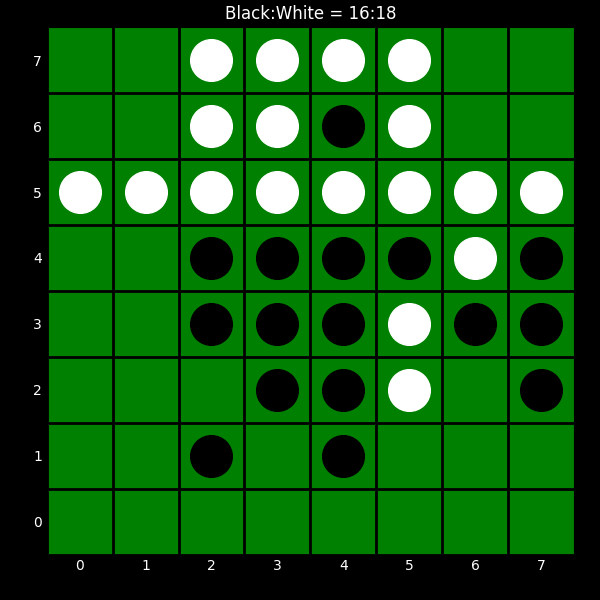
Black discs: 16
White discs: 18